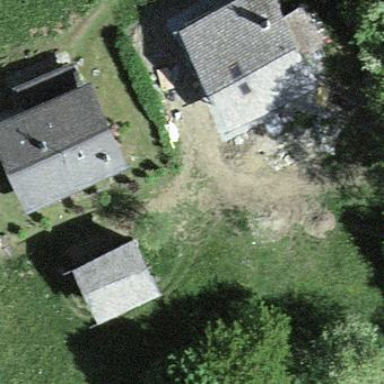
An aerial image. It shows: Detached building.